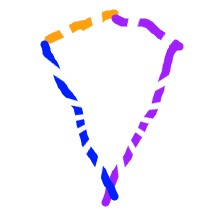
Shape: kite